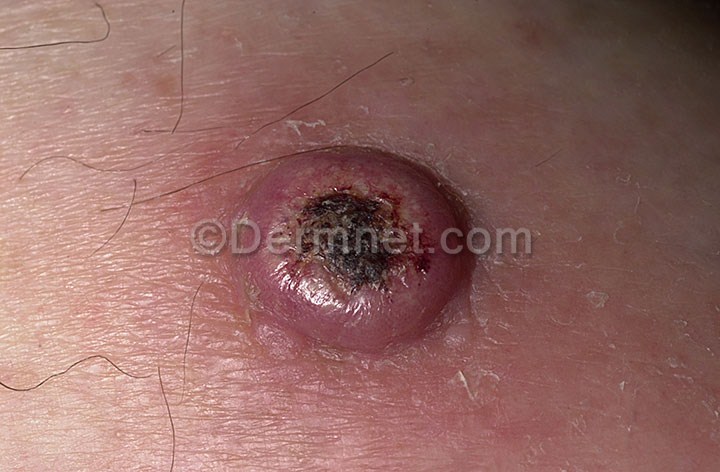
Disease: Seborrheic Keratoses and other Benign Tumors